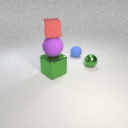
large green metal cube below small red rubber cube